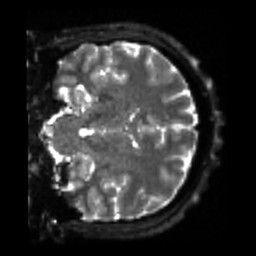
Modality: sbref
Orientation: coronal
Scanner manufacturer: siemens
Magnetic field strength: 3 T
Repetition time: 4 s
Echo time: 0.0594 s